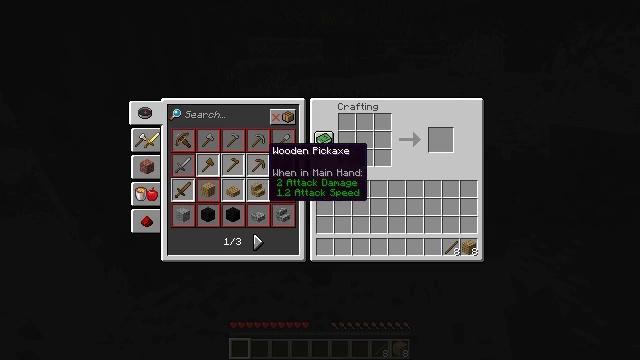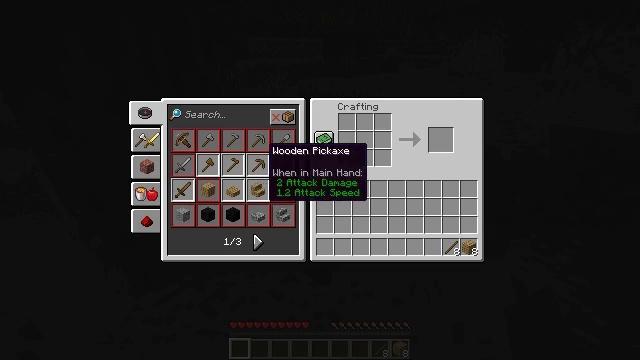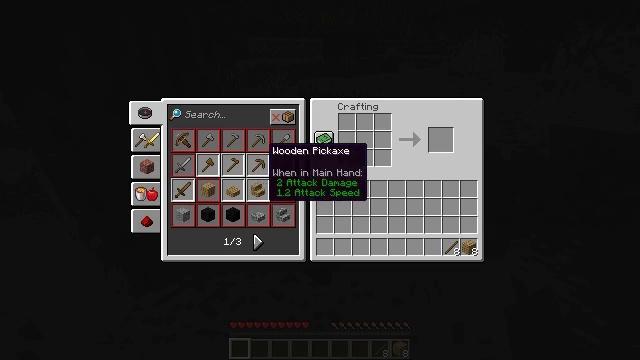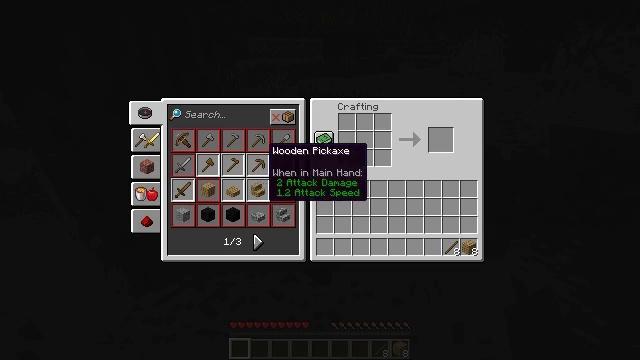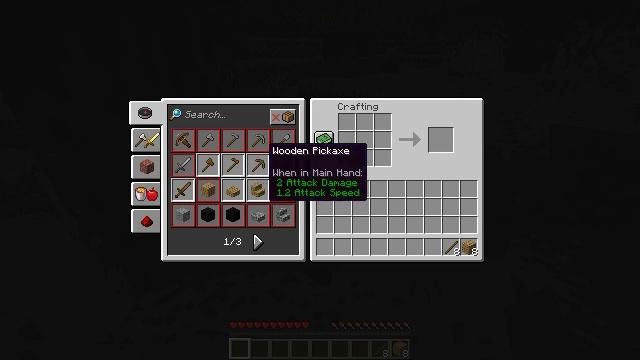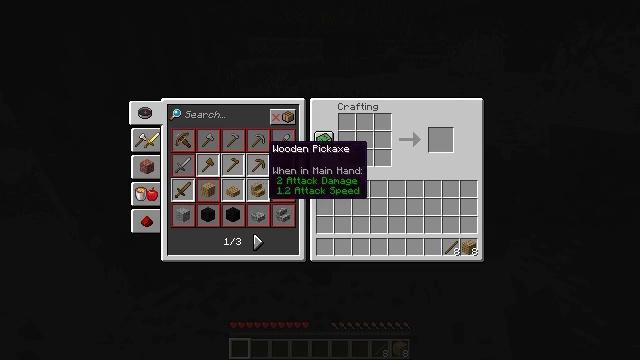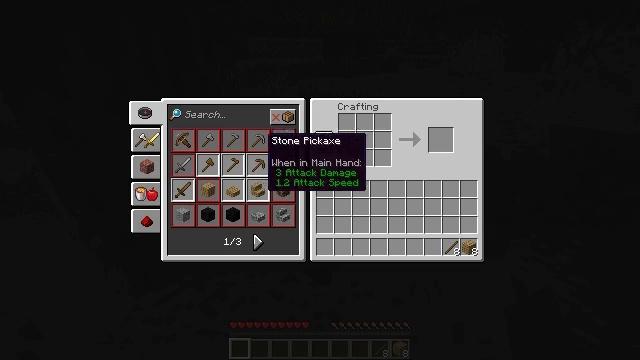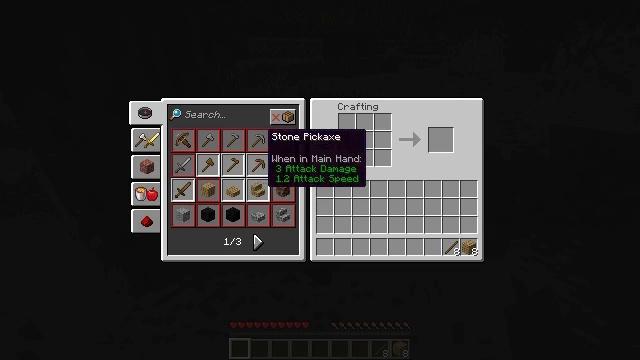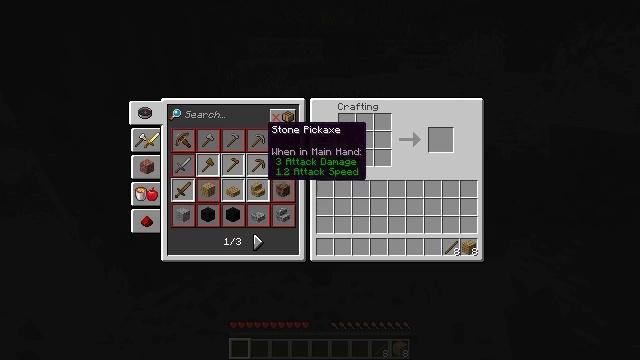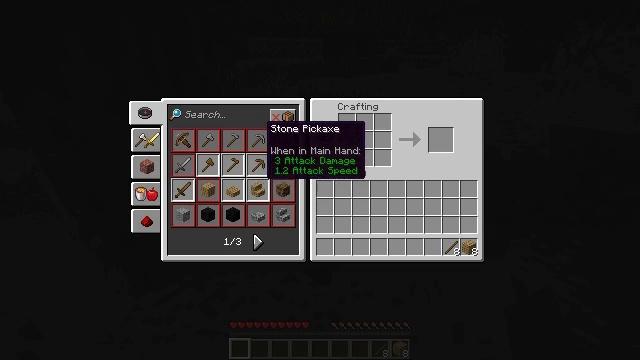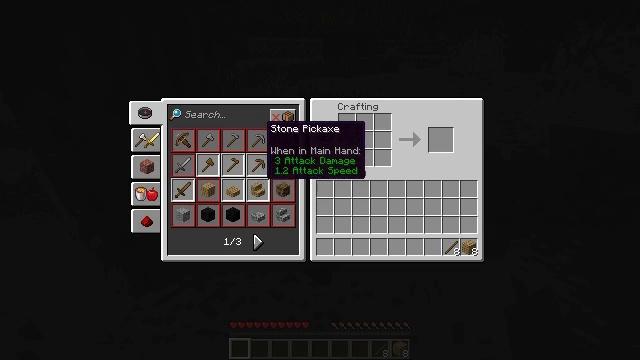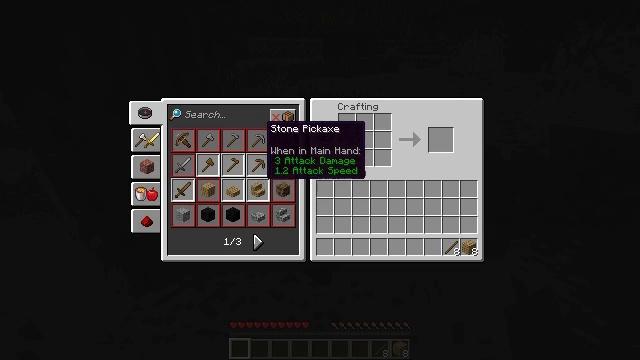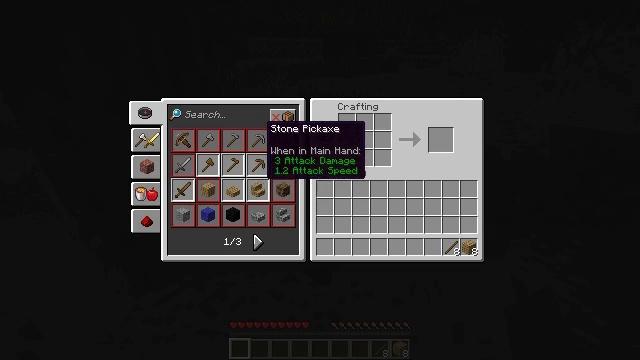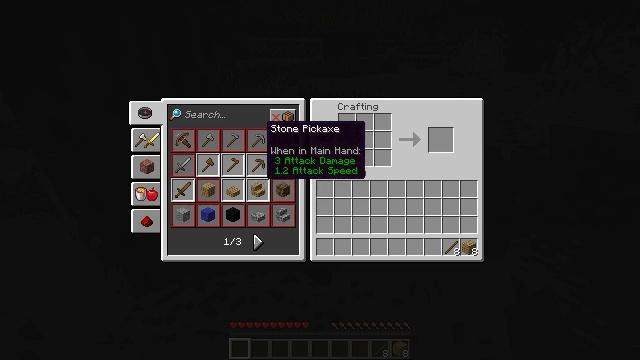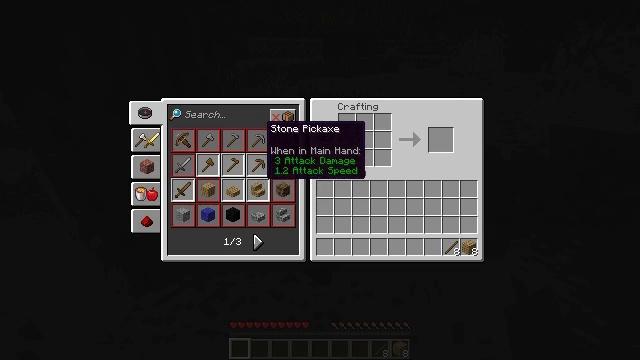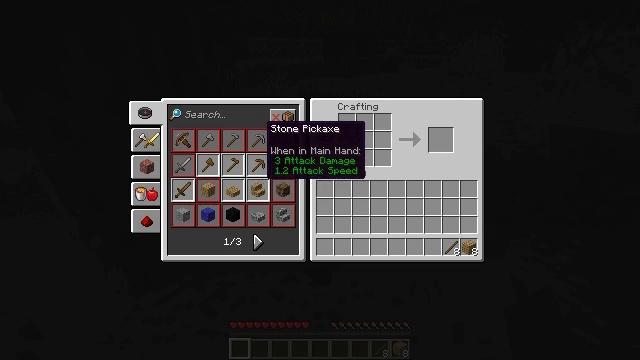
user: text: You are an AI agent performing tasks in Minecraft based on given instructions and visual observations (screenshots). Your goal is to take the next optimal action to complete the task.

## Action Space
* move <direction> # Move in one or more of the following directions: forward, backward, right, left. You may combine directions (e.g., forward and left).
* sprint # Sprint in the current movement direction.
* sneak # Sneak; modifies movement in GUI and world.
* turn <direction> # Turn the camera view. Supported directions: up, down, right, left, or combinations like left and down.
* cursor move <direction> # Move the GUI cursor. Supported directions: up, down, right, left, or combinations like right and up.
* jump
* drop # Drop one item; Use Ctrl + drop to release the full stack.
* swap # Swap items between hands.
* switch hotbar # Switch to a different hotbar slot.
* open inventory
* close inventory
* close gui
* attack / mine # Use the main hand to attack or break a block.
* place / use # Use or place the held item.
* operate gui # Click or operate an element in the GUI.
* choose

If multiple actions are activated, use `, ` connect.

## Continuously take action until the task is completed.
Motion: motion action
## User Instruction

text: Create a wooden pickaxe.
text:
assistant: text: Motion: no_op
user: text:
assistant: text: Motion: no_op
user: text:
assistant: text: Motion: no_op
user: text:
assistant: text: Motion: no_op
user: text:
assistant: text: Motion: no_op
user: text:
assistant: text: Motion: cursor move up
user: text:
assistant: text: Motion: no_op
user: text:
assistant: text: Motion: no_op
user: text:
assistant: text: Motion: no_op
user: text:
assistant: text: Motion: no_op
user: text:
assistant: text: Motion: no_op
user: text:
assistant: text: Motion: no_op
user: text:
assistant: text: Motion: no_op
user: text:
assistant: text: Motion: no_op
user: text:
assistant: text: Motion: no_op
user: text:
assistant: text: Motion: no_op
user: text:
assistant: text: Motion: cursor move down
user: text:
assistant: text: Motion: cursor move down
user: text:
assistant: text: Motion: no_op
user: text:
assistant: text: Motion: no_op
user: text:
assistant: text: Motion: operate gui
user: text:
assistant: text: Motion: operate gui
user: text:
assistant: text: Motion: no_op
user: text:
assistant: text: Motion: cursor move right
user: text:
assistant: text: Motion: cursor move right and up
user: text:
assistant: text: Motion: cursor move right
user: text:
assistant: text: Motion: cursor move right
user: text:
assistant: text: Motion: cursor move right
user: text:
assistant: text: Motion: no_op
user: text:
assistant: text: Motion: no_op